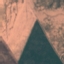
Land use / land cover: AnnualCrop